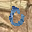
Label: 0